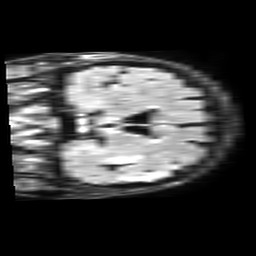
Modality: FLAIR
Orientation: coronal
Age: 75
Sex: female
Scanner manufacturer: philips
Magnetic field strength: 1.5 T
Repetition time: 6 s
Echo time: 0.1048 s